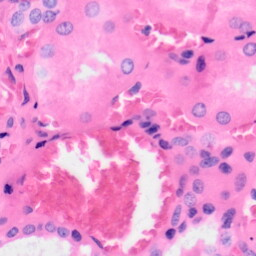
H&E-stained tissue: Kidney